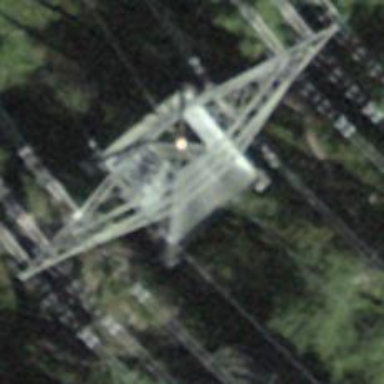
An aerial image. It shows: Power tower.